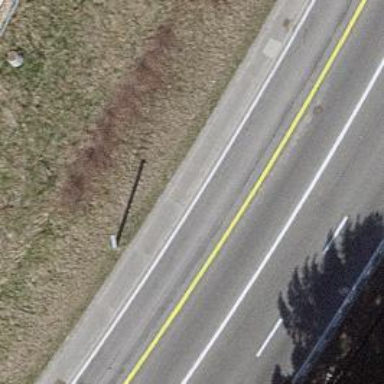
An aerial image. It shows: Asphalt sidewalk.